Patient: sex M, age 62
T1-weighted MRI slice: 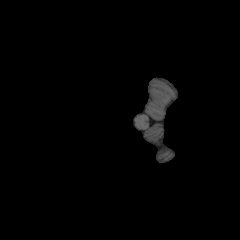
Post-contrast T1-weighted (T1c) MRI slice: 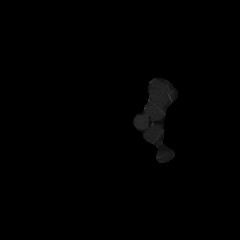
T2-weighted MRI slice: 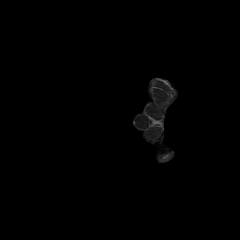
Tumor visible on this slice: no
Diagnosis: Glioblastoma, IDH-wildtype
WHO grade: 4